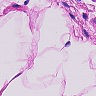
Metastatic tissue present: no